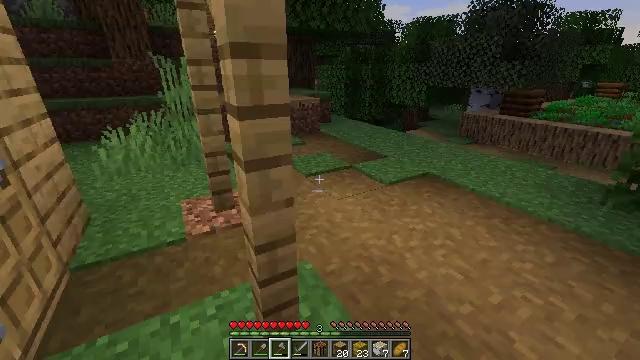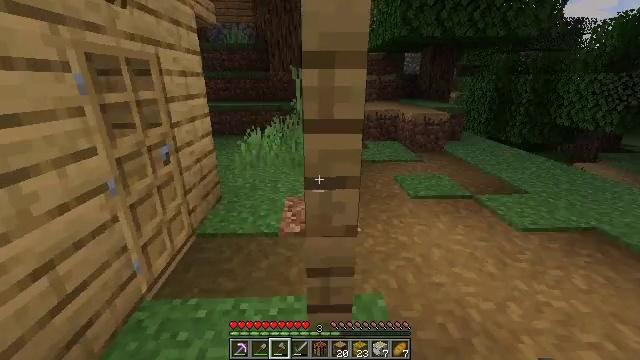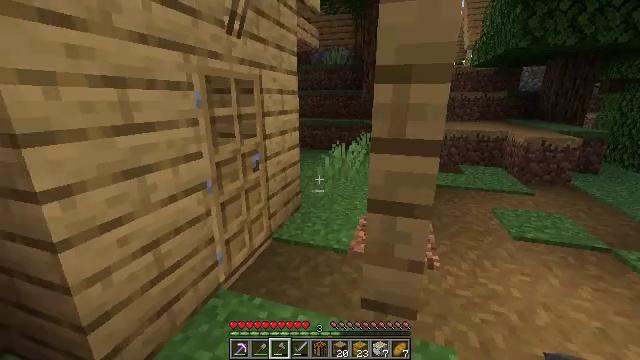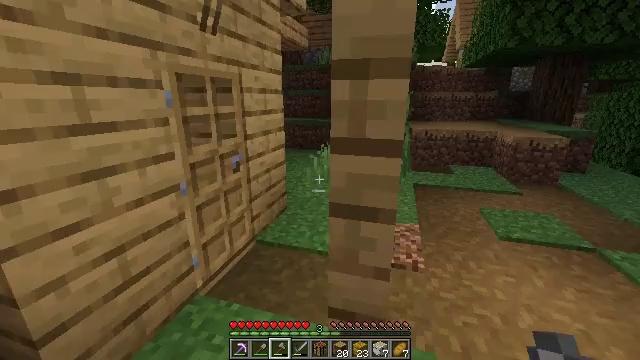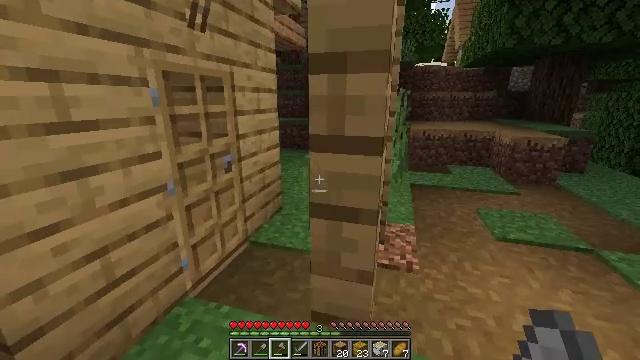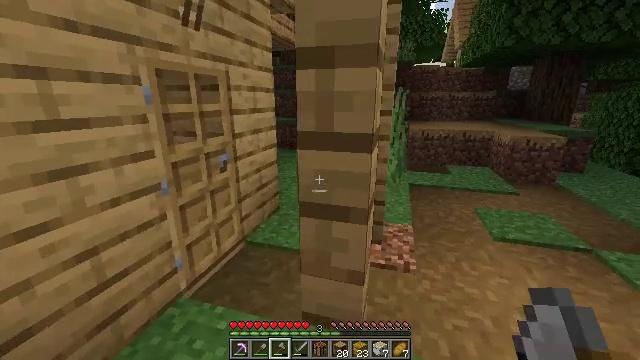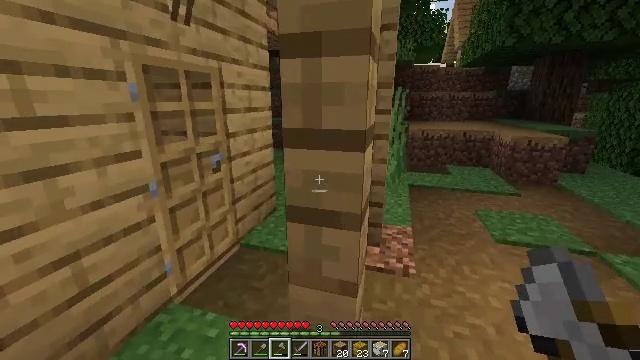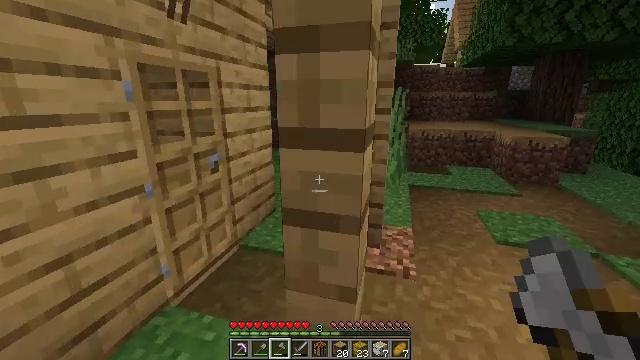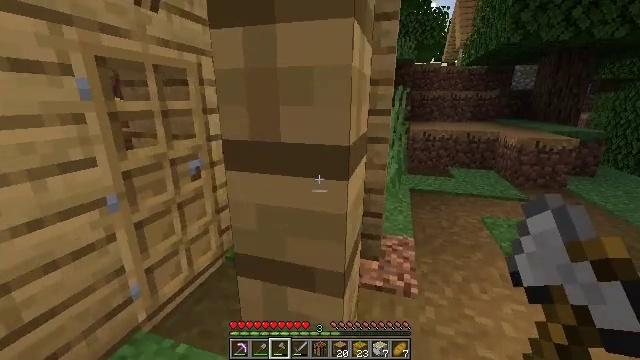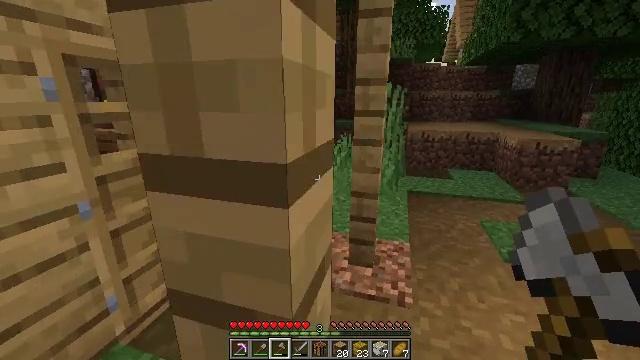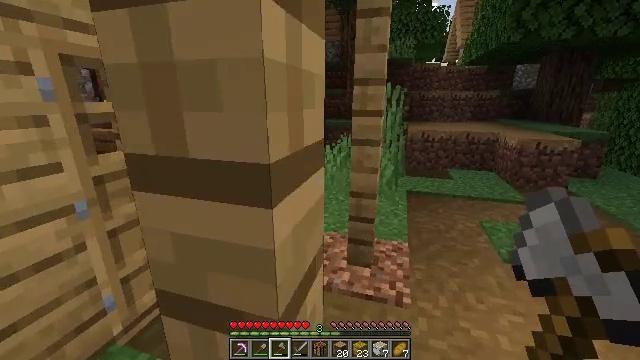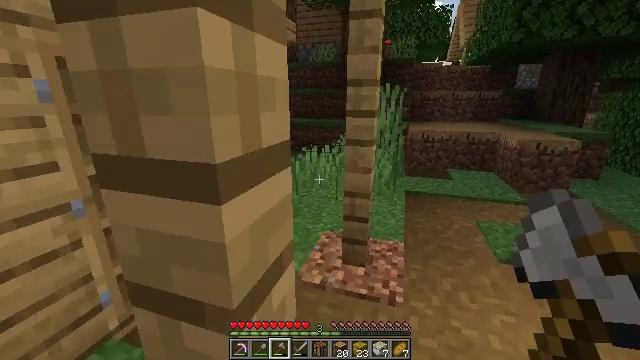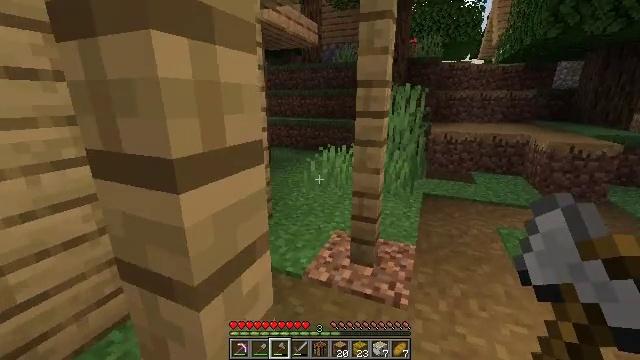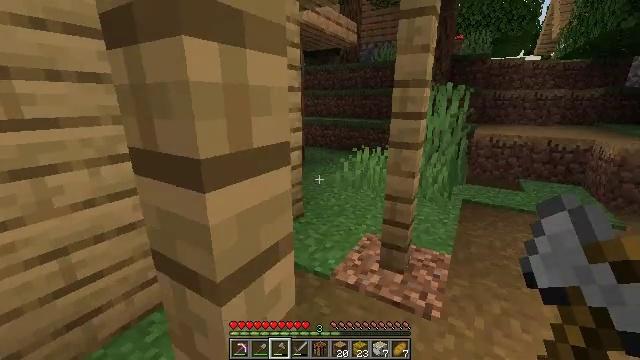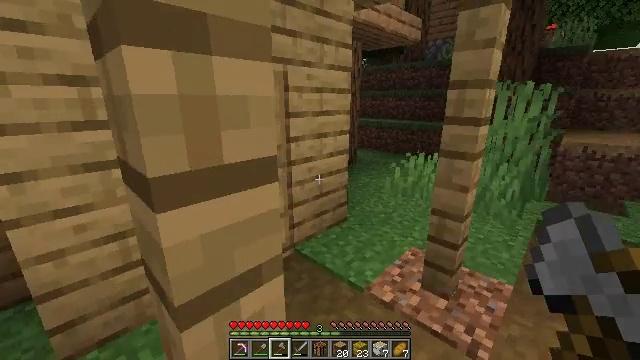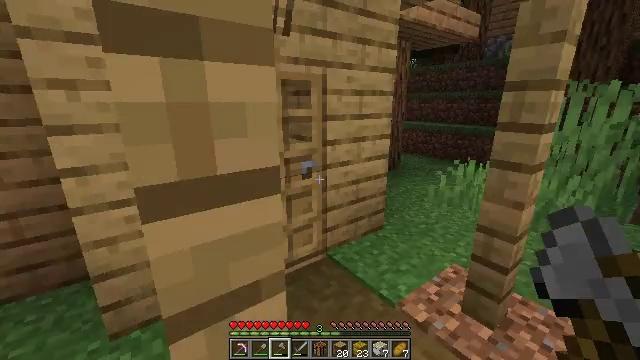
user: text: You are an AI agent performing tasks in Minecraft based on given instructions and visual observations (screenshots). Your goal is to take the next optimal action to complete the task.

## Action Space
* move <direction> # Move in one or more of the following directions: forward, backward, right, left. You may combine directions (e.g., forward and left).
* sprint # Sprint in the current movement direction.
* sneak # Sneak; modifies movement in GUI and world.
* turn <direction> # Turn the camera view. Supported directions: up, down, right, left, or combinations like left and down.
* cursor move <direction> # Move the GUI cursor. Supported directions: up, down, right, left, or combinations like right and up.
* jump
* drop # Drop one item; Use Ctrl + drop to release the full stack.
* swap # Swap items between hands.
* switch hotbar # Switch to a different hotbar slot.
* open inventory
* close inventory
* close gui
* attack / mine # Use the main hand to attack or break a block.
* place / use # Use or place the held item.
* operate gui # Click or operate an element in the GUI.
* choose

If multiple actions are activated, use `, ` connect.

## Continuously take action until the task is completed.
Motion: motion action
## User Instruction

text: Mine the yellow bed to pick it up.
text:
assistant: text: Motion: move forward and move right
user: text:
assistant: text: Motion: move forward and move right, turn left and up
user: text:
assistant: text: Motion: turn right
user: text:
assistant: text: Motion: no_op
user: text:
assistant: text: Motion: no_op
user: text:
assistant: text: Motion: move forward
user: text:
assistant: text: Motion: move forward
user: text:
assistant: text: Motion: move forward and move right
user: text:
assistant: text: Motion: move forward and move right
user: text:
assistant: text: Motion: move forward and move right
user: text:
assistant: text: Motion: move forward and move right
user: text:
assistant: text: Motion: move forward and move right, turn left
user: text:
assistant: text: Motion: move forward and move right, turn left
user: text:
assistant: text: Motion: move forward and move right, turn left
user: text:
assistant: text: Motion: move forward and move right, turn left
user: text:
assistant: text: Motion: move forward and move right, turn left
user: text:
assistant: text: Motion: move forward and move right, turn left
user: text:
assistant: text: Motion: move forward
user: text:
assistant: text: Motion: move forward
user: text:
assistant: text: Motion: move forward, turn left, use / place
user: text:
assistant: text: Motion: move forward, turn left, use / place
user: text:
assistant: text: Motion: turn left
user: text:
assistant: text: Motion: turn left
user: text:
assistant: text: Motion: turn left
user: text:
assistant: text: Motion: move forward
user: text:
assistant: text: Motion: move forward
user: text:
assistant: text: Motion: move forward
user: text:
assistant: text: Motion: move forward
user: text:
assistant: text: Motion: move forward
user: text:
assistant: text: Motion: move forward